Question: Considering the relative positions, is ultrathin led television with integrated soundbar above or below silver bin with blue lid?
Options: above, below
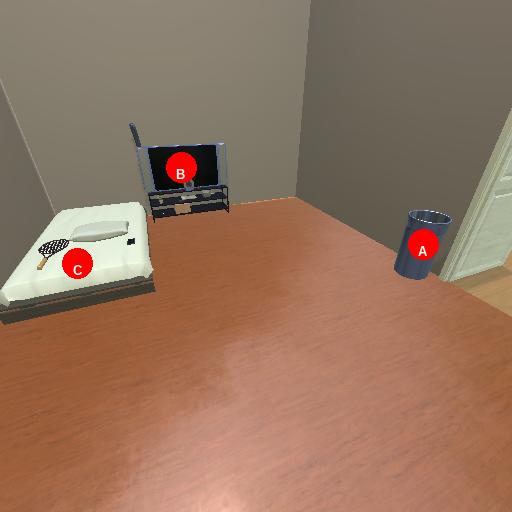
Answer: above